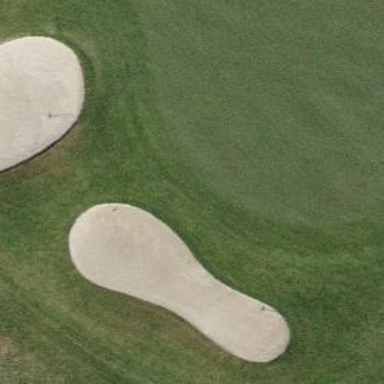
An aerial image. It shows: Sandy area is golf bunker.